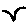
Label: bird